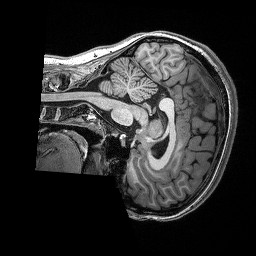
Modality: T1w
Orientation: sagittal
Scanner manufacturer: siemens
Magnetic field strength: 3 T
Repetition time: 2.53 s
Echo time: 0.0033 s